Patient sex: F
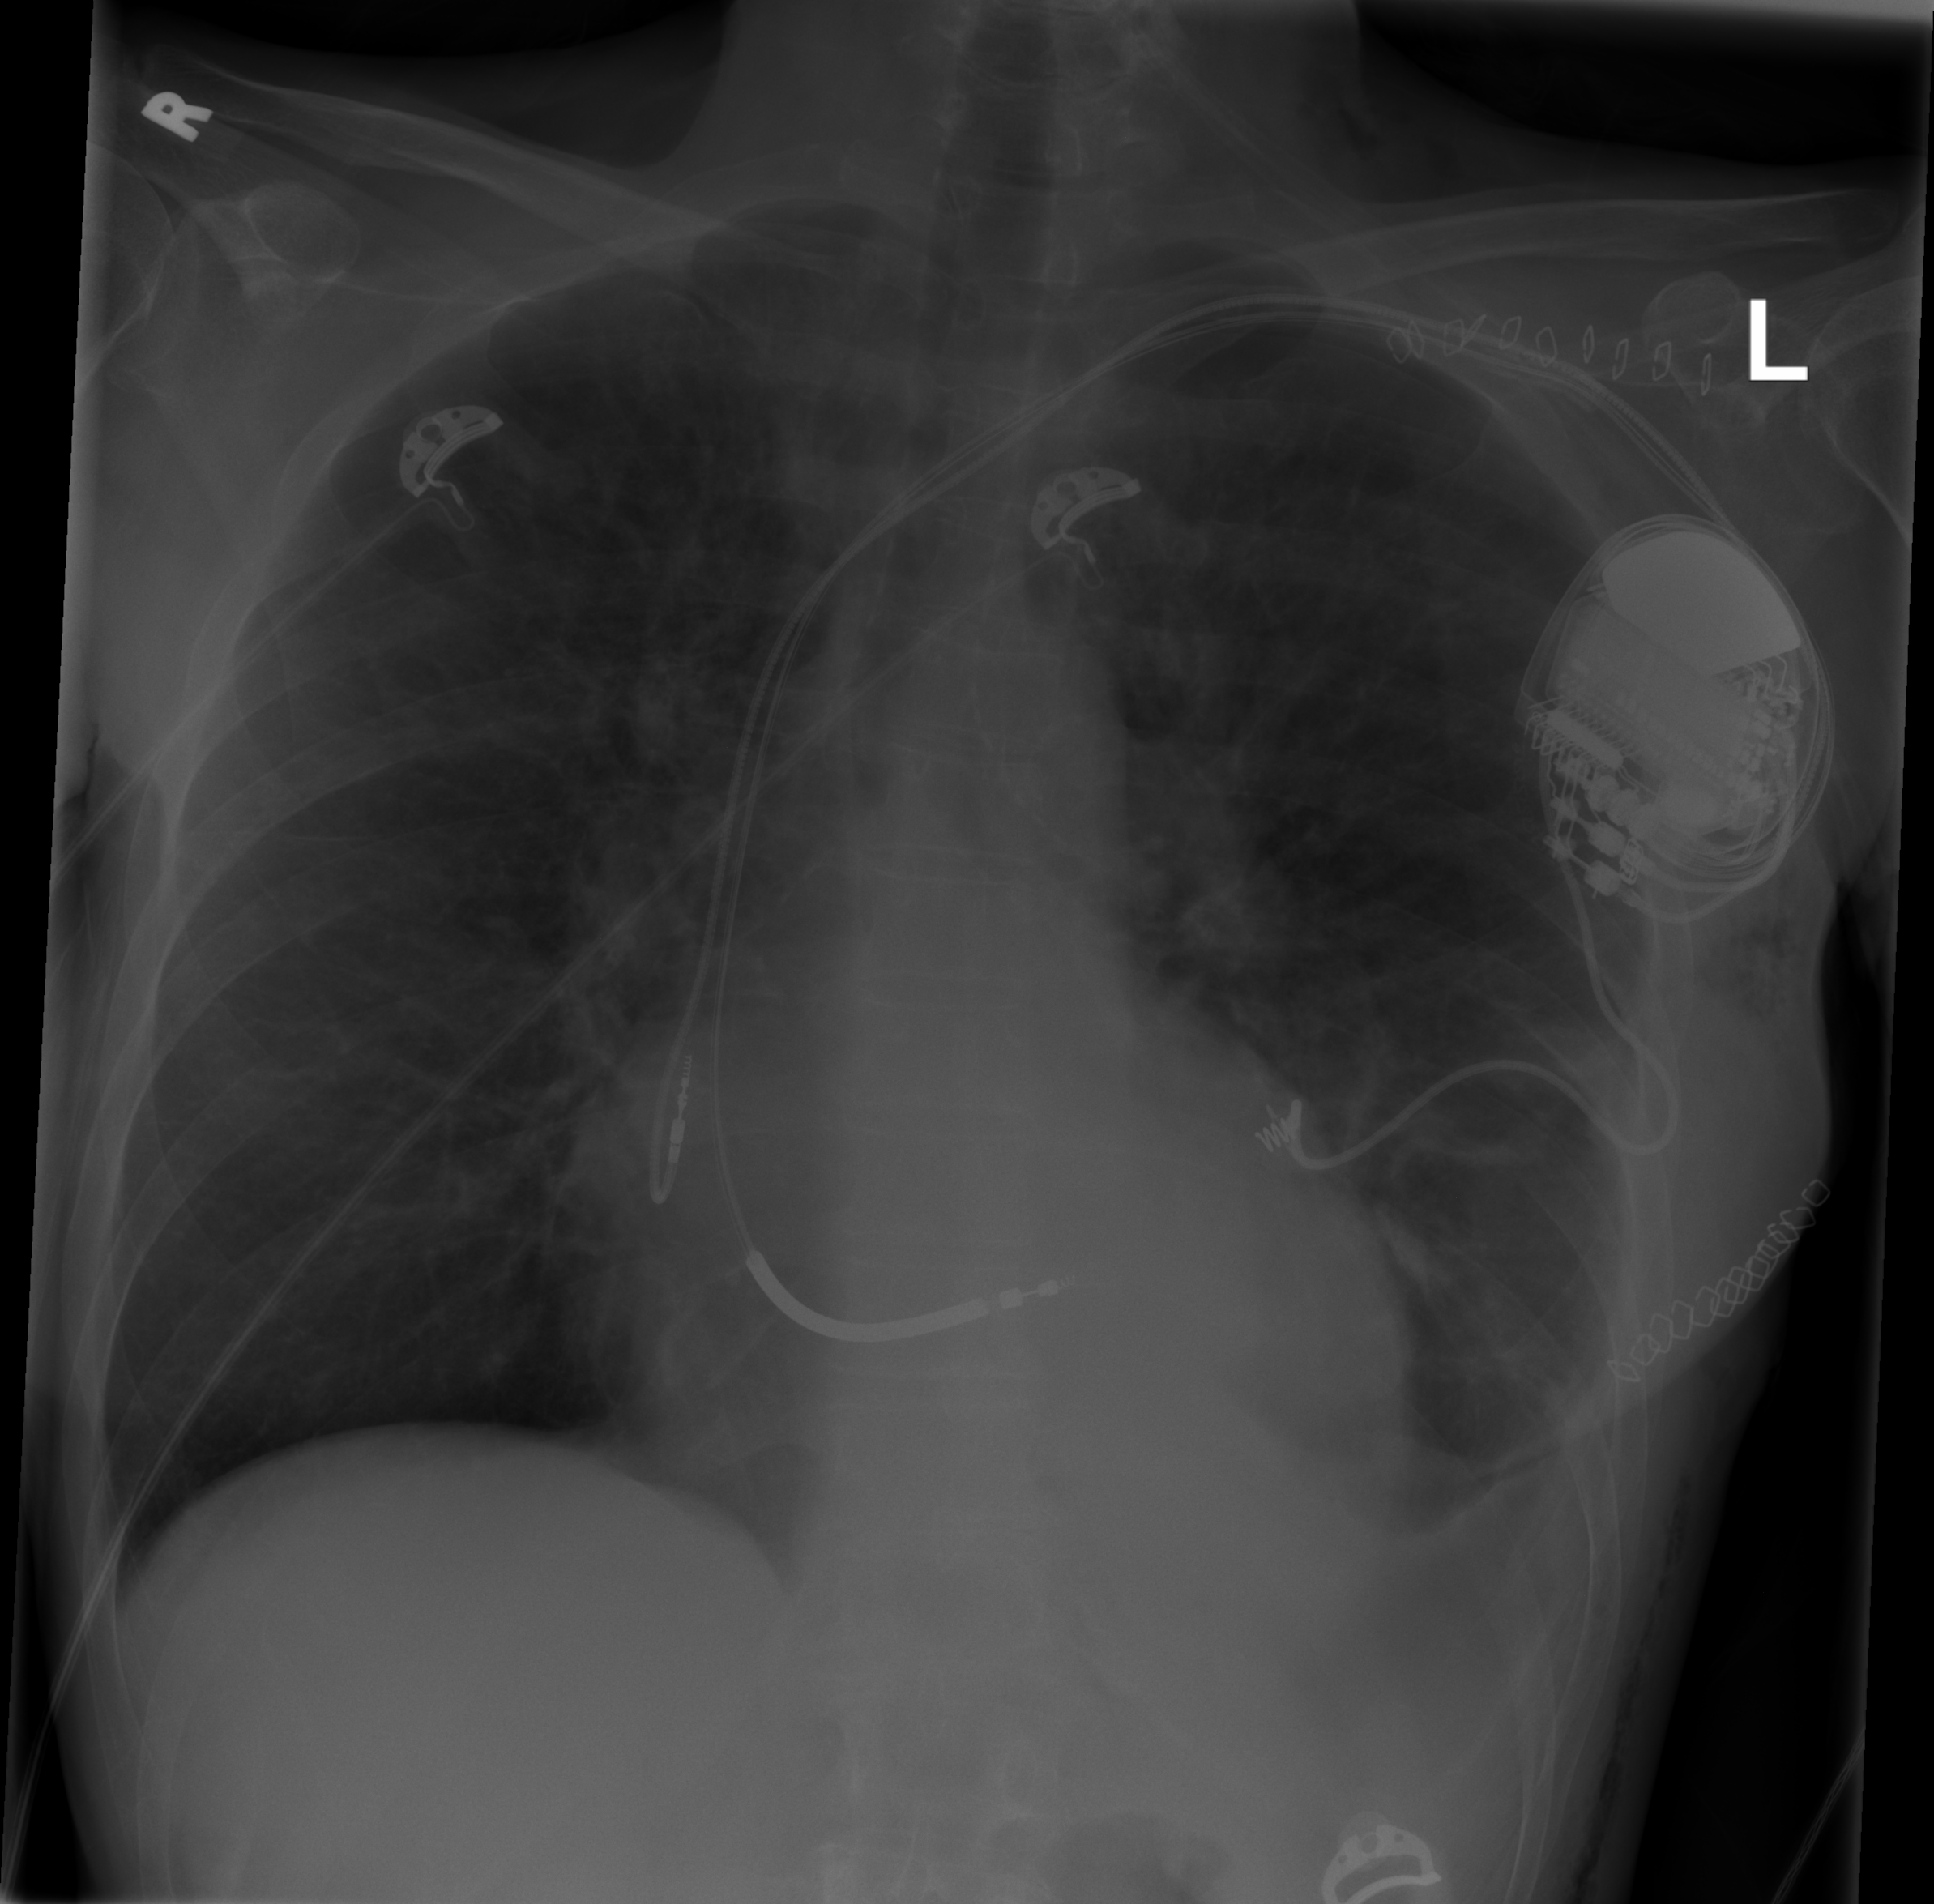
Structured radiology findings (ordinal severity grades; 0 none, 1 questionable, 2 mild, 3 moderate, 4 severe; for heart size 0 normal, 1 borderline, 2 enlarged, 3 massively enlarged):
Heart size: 0
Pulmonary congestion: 0
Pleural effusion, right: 0
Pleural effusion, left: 2
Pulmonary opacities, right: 0
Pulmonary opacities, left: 0
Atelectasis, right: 0
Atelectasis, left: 2